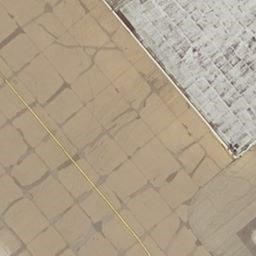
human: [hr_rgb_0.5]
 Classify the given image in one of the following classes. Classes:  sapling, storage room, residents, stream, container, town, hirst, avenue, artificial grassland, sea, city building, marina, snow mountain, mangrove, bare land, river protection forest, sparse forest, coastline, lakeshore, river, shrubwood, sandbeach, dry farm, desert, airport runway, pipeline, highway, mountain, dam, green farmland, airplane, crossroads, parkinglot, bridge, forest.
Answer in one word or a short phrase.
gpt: airport runway